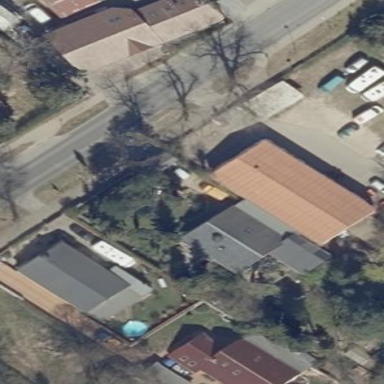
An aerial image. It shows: Building that houses car repair shop.